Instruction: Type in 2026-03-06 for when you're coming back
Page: home
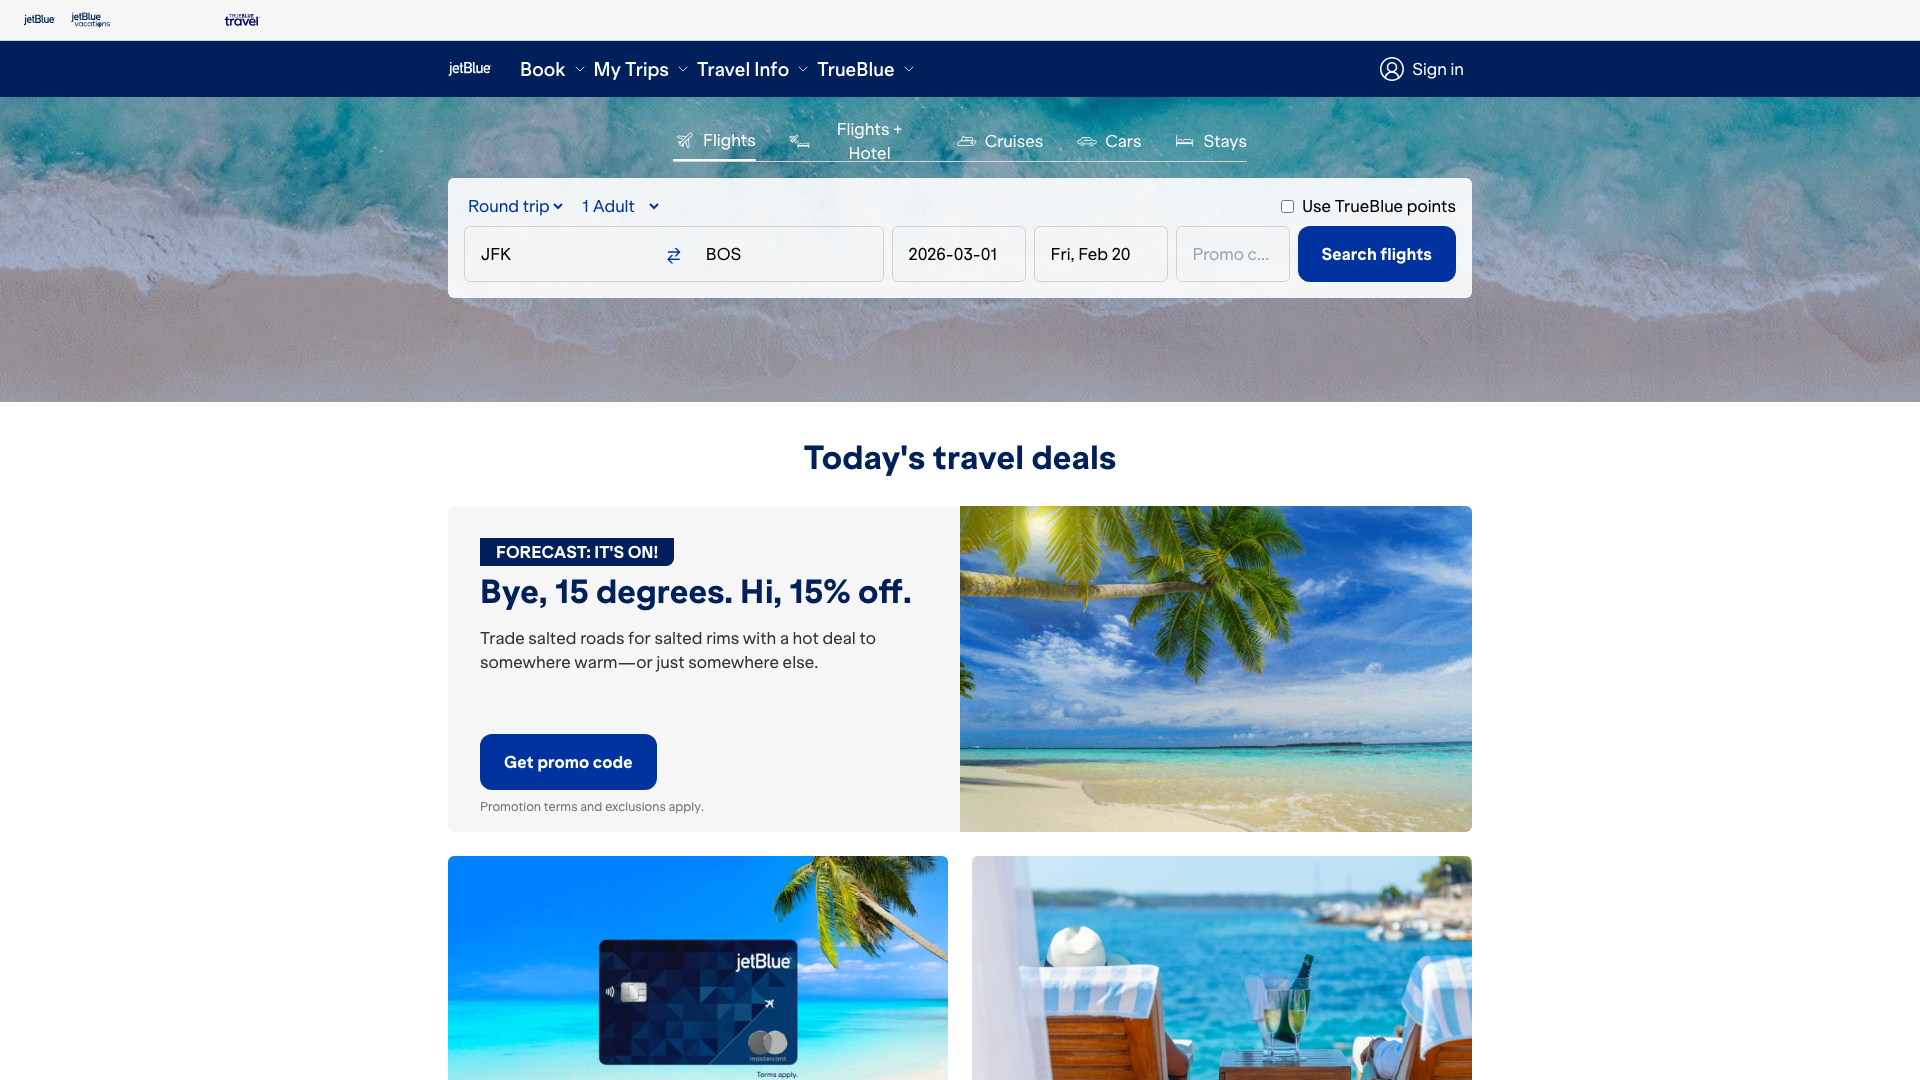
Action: type